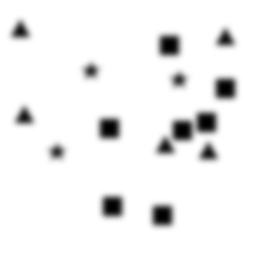
Squares: 7
Triangles: 5
Stars: 3
Total shapes: 15